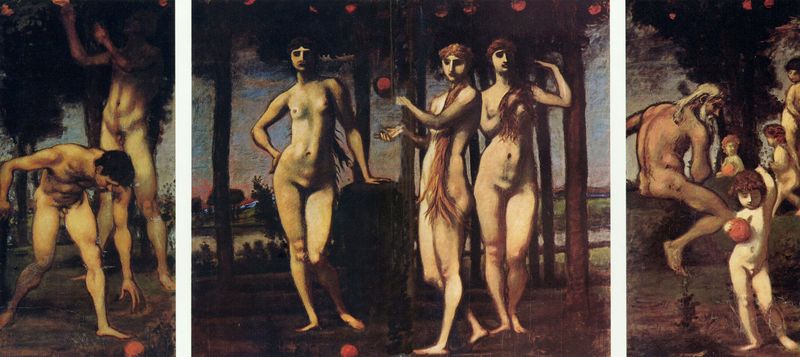
Titel: Hesperiden, Triptychon
Künstler: Hans von Marées
Standort: München
Institution: Neue Pinakothek
Schlagwörter: akt, baum, blau, blätter, dunkel, gemälde, himmel, körper, mann, nackt, schatten, wasser, weiß, akte, bäume, fluss, frauen, landschaft, menschen, ocker, see, braun, brust, busen, frau, haar, hell, hintergrund, licht, männer, paris, schwarz, gras, haus, obst, rot, ball, malerei, symbolismus, bart, blond, lang, stehen, bild, dämmerung, erde, häuser, natur, boden, haare, stehend, drei, familie, kind, locken, wald, kinder, frucht, früchte, garten, apfel, orangen, pflücken, äpfel, brüste, bilder, alter mann, jungen, modern, dick, grazien, spielen, um 1900, klinger, nackte, junge, frühling, bad, adam, eva, paradies, penis, alter, bücken, greis, lockig, bälle, mythologie, spielend, sündenfall, versuchung, mythos, obstbäume, gebückt, eden, venus, apfelbaum, generationen, putten, obstbaum, helena, apollon, tryptichon, neue pinakothek, pinakothek, hoden, lebensalter, urteil, triptychon, marees, triptichon, urteil des paris, eroten, gratien, nudisten, parisurteil, illias, langes haar, hesperiden, entscheidung, apfelbäume, odysee, maree, frcuht, äpfelrot, tryptich, rote frucht, naturisten, ballspielen